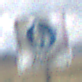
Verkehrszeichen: BeginnFussgaengerzone
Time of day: Midday
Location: Outdoor (Nature)
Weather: PartlyCloudy
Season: NotSpecified
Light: Natural